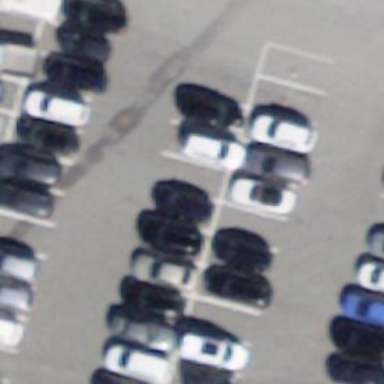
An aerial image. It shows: Charging station.